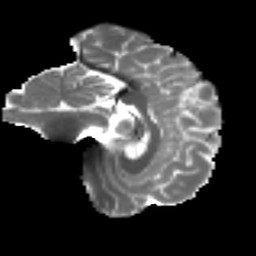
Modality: T2w
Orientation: sagittal
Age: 32
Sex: male
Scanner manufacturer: ge
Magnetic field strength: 3 T
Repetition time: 7.8 s
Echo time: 0.061 s